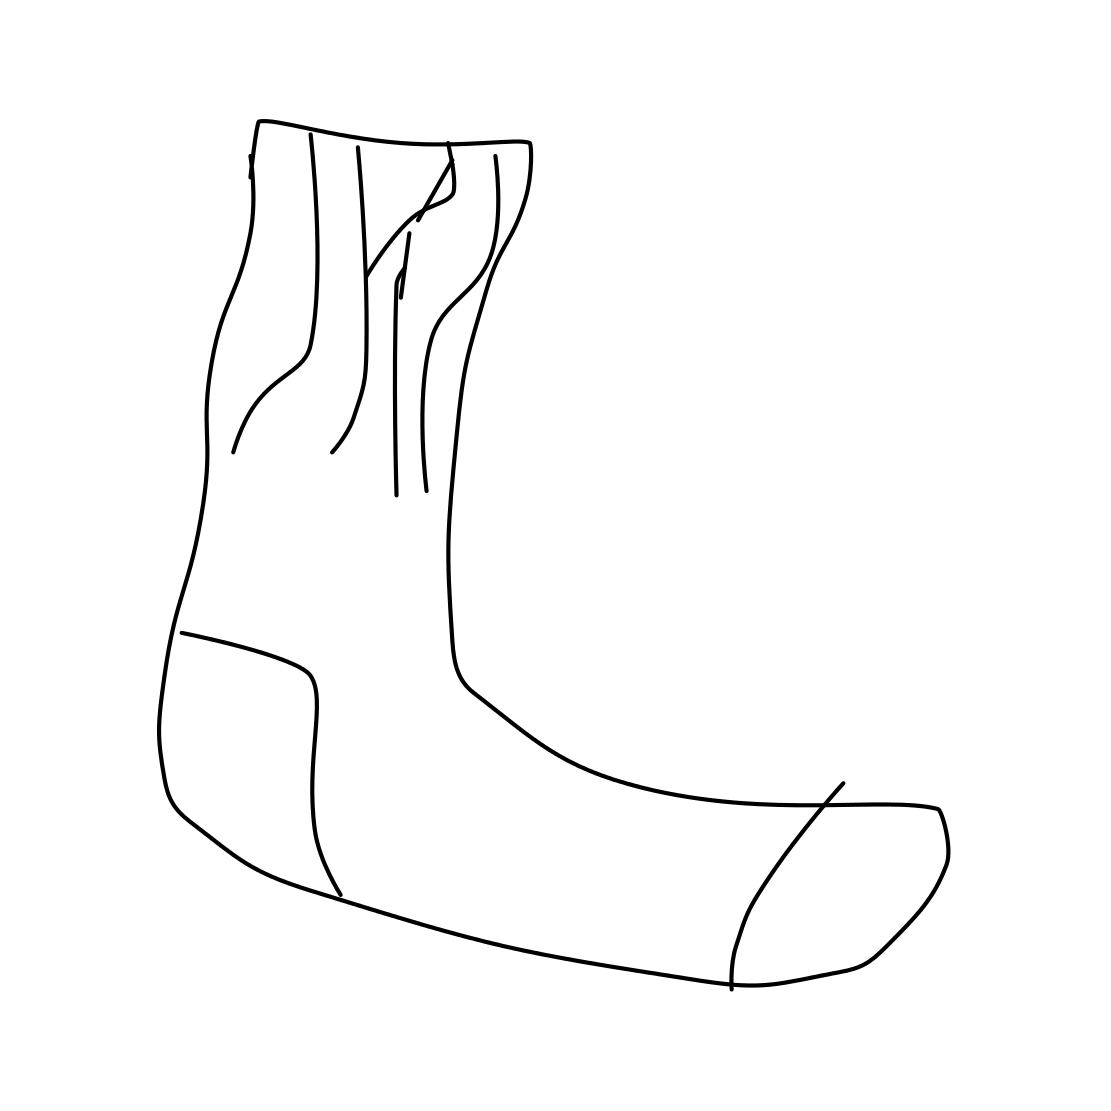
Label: socks